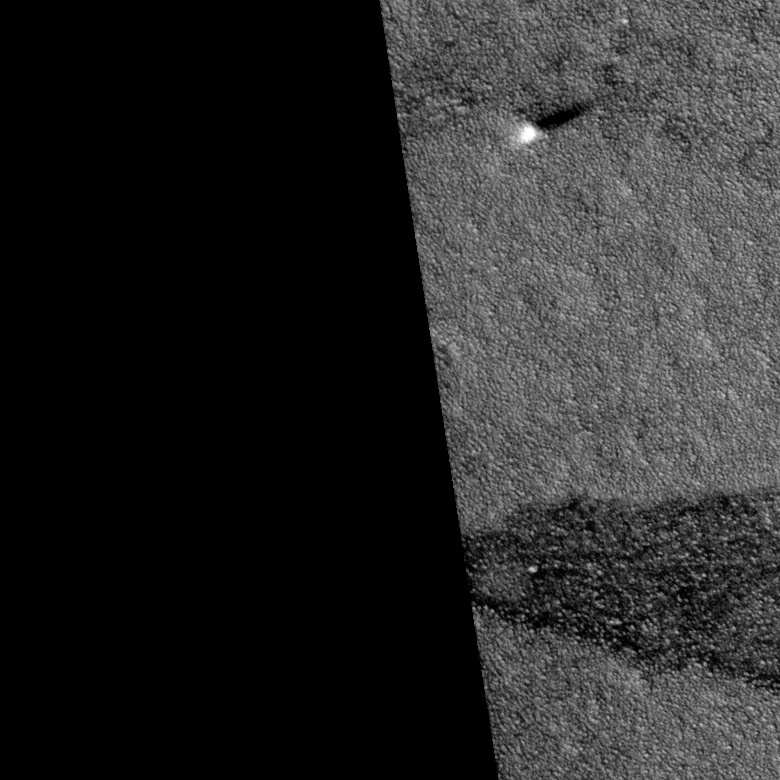
Label: dustdevil